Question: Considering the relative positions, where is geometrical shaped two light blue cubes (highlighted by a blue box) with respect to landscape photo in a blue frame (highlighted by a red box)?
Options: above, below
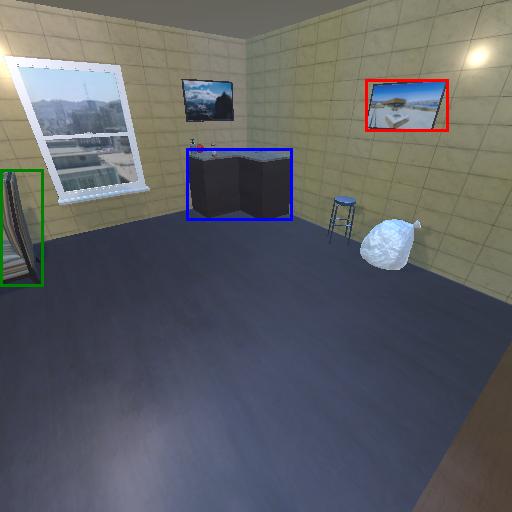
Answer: above